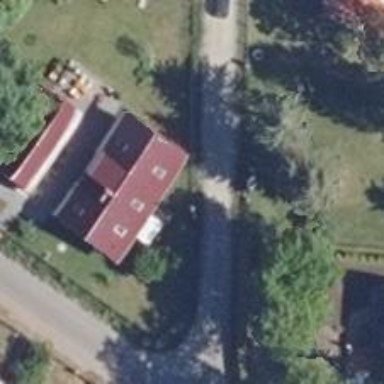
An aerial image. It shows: Simple and straightforward house.